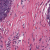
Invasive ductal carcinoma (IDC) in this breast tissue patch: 0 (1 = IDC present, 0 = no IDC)